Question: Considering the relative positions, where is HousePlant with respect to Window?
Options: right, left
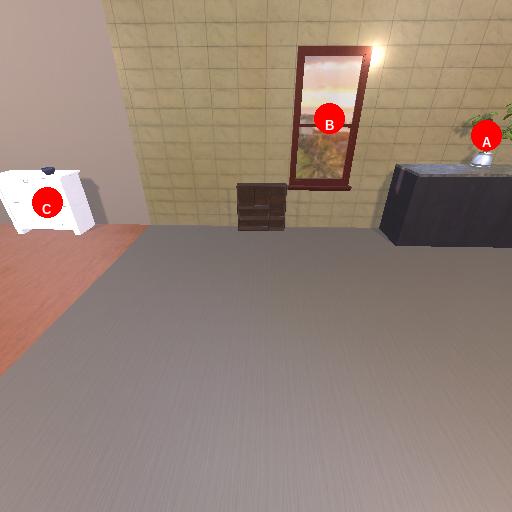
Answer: right